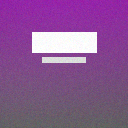
Screen state: on